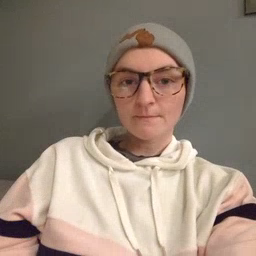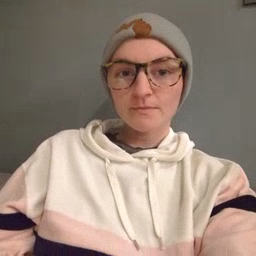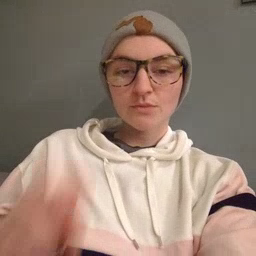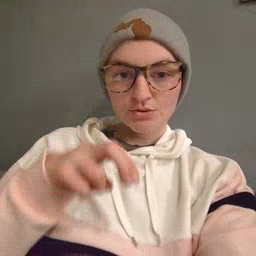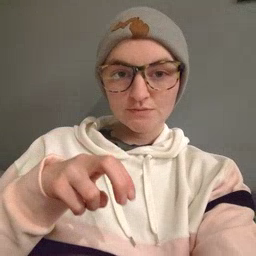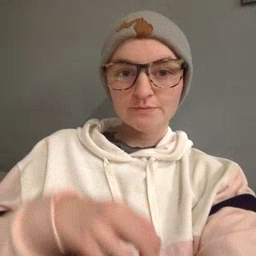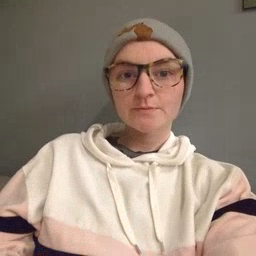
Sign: chair